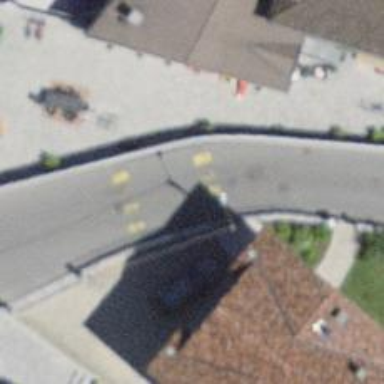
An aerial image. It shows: Traffic calming table.